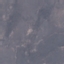
Label: HerbaceousVegetation